Question: this is the first few days of my coding journey. For this code, Im trying to add a product in a table but I want to use a condition that will only allow it to add if the status of the product is not active or if its a new entry.
'''
Public Sub checkitem2()
Dim StatDel, StatAc, ProdCode, ProdStat As String
StatDel = "DELETED"
StatAc = "ACTIVE"
strSQL = "SELECT * FROM tbl_products where prod_code = '" & TextBox1.Text & "'"
cmd = New MySqlCommand(strSQL, con)
con.Open()
dr = cmd.ExecuteReader()
If dr.Read() Then
ProdCode = (dr.Item("prod_code").ToString())
ProdStat = (dr.Item("prod_status").ToString())
If TextBox1.Text = ProdCode And ProdStat = StatAc Then
MessageBox.Show("FOUND ACTIVE")
Else
MessageBox.Show("FOUND " + ProdStat)
'additems()
End If
End If
con.Close()
cmd.Dispose()
dr.Close()
End Sub
'''

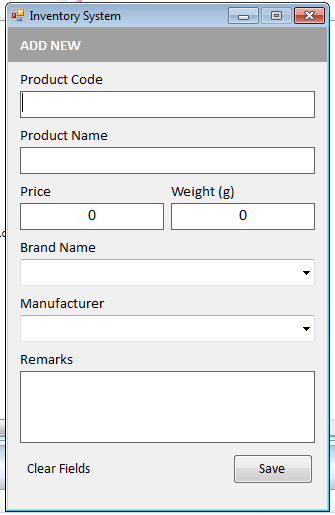
Answer: I have tidied up your code a bit.
There are 2 important things to consider when working with a database.
1. Make sure your connections are closed. To accomplish this you need to keep you connection local to the method where it is used. Using...End Using blocks ensure that your database objects are closed and disposed even if there is an error. In this code the command and connection are both included in the Using.
2. Always use parameters. This protects your database from sql injection and helps avoid mistakes in types. I had to guess at the datatype and field size in your database when I added the parameters. Check for the correct type an size.
If you have questions about this code just post a comment.
'''
Private ConStr As String = "Your connection string"
Public Function checkitem2() As Boolean
Dim ProdStat As Object
Dim strSQL = "SELECT prod_status FROM tbl_products where prod_code = @ProductCode;"
Using con As New MySqlConnection(ConStr),
cmd As New MySqlCommand(strSQL, con)
cmd.Parameters.Add("@ProductCode", MySqlDbType.Int32).Value = CInt(TextBox1.Text)
con.Open()
ProdStat = cmd.ExecuteScalar
End Using
If Not ProdStat Is Nothing AndAlso ProdStat.ToString = "Active" Then
Return False
Else
Return True
End If
End Function
Private Sub InsertData()
'Validation
If Not checkitem2() Then
MessageBox.Show("This item exists as Active")
Exit Sub
End If
'The .Text property will not be Nothing. It is an empty String
If String.IsNullOrEmpty(TextBox2.Text) Then
MessageBox.Show("Product Name must not be empty", "Information", MessageBoxButtons.OK, MessageBoxIcon.Information)
TextBox2.Focus()
Exit Sub
End If
Dim sql = "INSERT INTO tbl_products(prod_code,prod_name,prod_price,prod_weight,prod_brand,prod_manufacturer,prod_dateadded,prod_remarks,prod_status)
VALUES (@Code, @Name, @Price, @Weight, @Brand, @Manufacturer, @DateAdded, @Remarks, 'ACTIVE');"
Using con As New MySqlConnection(ConStr),
cmd As New MySqlCommand(sql, con)
With cmd.Parameters
.Add("@Code", MySqlDbType.Int32).Value = CInt(TextBox1.Text)
.Add("@Name", MySqlDbType.VarChar, 100).Value = TextBox2.Text
.Add("@Price", MySqlDbType.Decimal).Value = CDec(TextBox3.Text)
.Add("@Weight", MySqlDbType.Int32).Value = CInt(TextBox4.Text)
.Add("@Brand", MySqlDbType.VarChar, 100).Value = ComboBox1.Text
.Add("@Manufacturer", MySqlDbType.VarChar, 100).Value = ComboBox2.Text
.Add("@DateAdded", MySqlDbType.DateTime).Value = Now
.Add("@Remarks", MySqlDbType.VarChar, 300).Value = TextBox5.Text
End With
con.Open()
cmd.ExecuteNonQuery()
End Using
MessageBox.Show("Succesfully added: " & TextBox1.Text, "Info", MessageBoxButtons.OK)
TextBox2.Clear()
TextBox5.Clear()
TextBox1.SelectAll()
TextBox1.Focus()
TextBox3.Text = "0"
TextBox4.Text = "0"
loadcomboboxes()
End Sub
'''